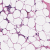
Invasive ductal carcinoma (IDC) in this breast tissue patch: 0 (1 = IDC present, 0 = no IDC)